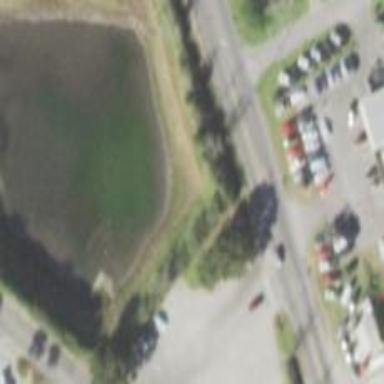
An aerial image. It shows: Pond surrounded by natural water.